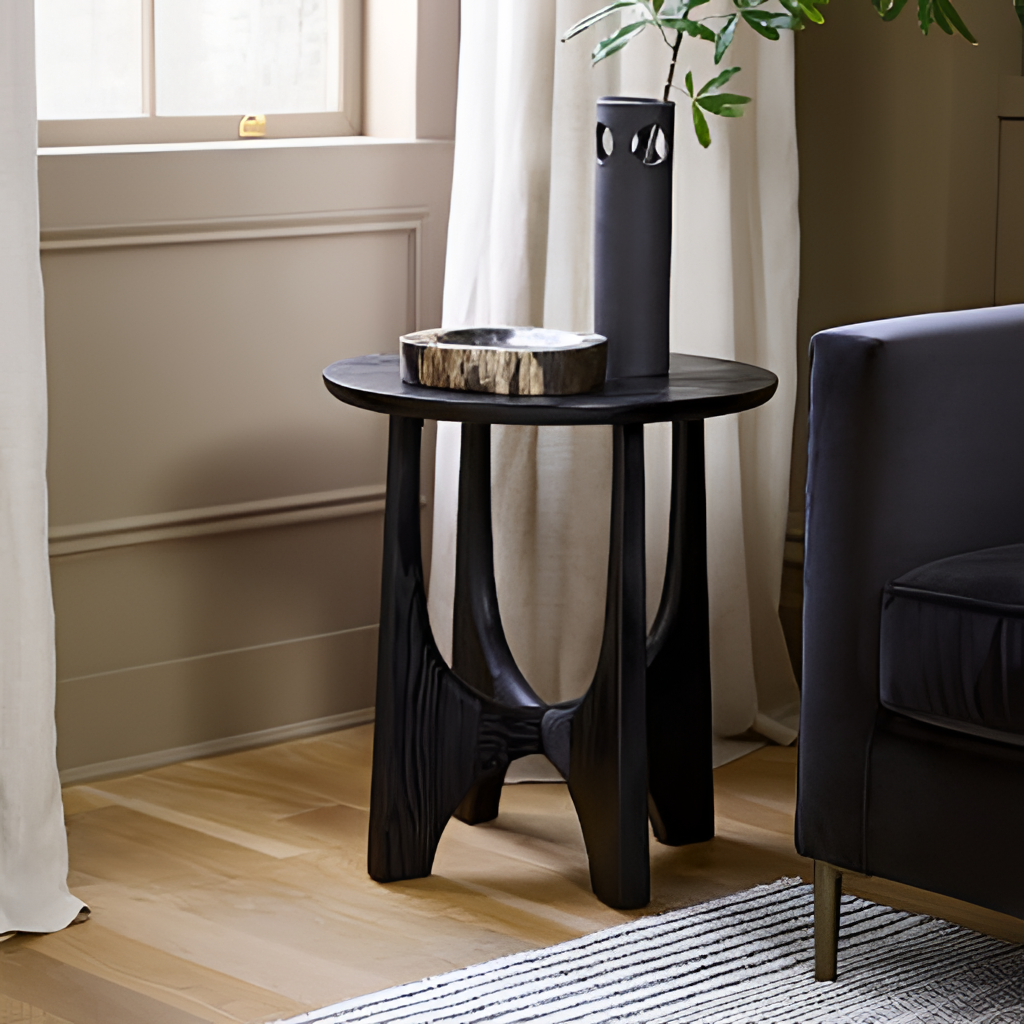
black wood side table, living room, paint wallpaper, with solid pattern, contemporary, wood flooring, with plank pattern